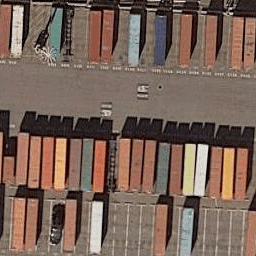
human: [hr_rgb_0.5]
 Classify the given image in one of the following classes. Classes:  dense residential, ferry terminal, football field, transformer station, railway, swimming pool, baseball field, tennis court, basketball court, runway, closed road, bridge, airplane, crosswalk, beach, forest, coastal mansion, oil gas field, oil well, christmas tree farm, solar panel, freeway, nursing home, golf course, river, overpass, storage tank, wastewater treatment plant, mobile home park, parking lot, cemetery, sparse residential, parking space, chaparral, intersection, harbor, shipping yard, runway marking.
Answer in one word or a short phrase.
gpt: shipping yard